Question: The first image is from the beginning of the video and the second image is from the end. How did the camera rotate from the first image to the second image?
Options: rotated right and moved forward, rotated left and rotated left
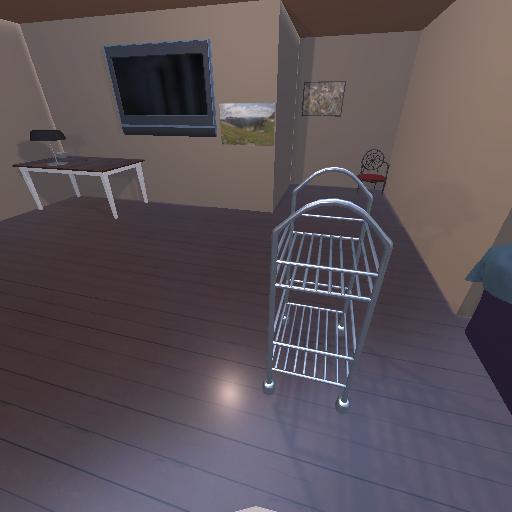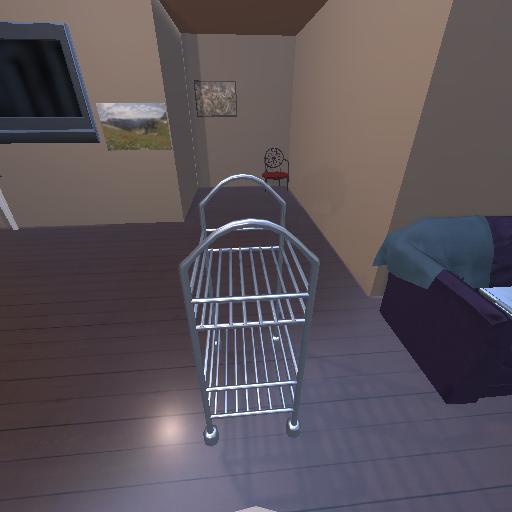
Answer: rotated right and moved forward